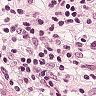
Metastatic tissue present: yes